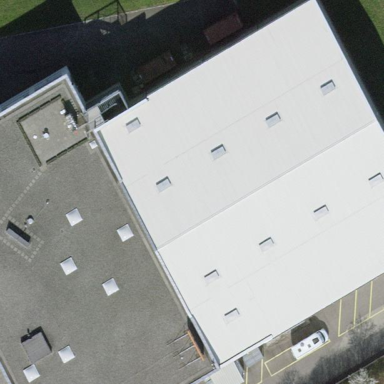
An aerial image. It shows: Manufacturing building.